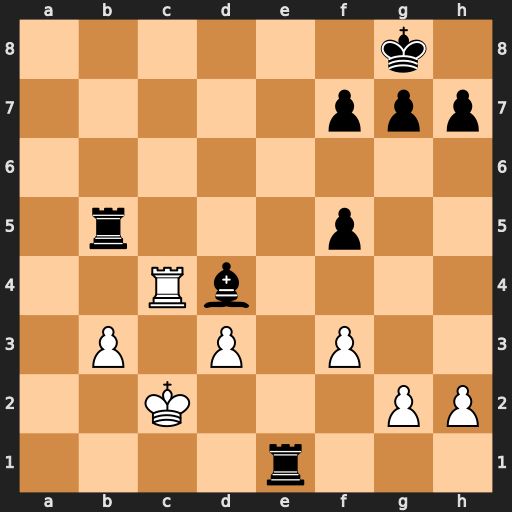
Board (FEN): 6k1/5ppp/8/1r3p2/2Rb4/1P1P1P2/2K3PP/4r3
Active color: w
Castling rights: -
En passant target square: -
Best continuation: Rc8+ Re8 Rxe8#